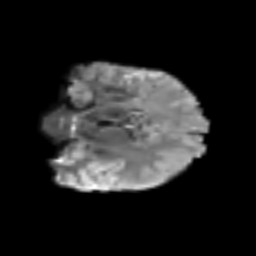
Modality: T2w
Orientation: coronal
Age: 42
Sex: male
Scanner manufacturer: siemens
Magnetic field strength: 3 T
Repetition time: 5.6 s
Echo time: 0.082 s